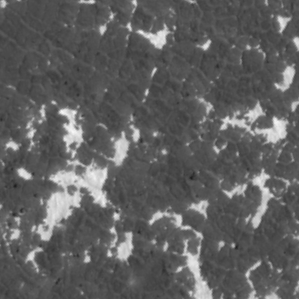
Label: frost